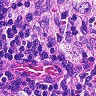
Metastatic tissue present: no